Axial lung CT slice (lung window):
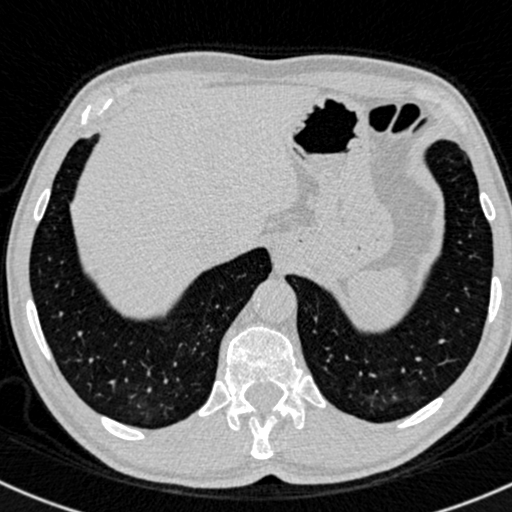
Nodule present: no